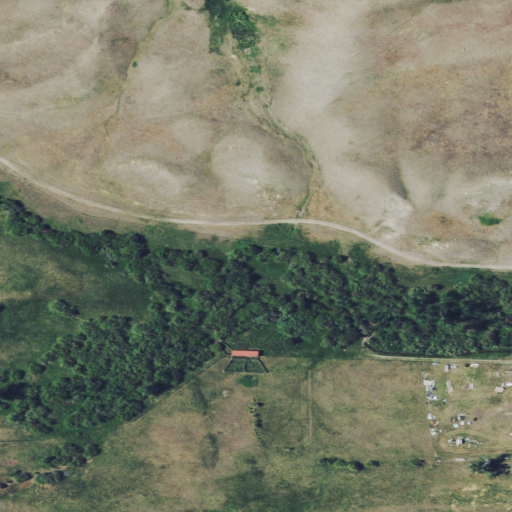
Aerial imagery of valley in Montana named Robinson Gulch containing grassland, pasture, woody wetlands, shrub, and open development